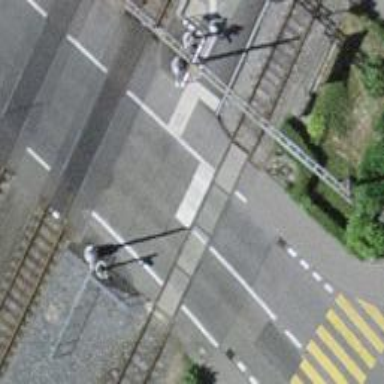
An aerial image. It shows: Crossing for the railway.